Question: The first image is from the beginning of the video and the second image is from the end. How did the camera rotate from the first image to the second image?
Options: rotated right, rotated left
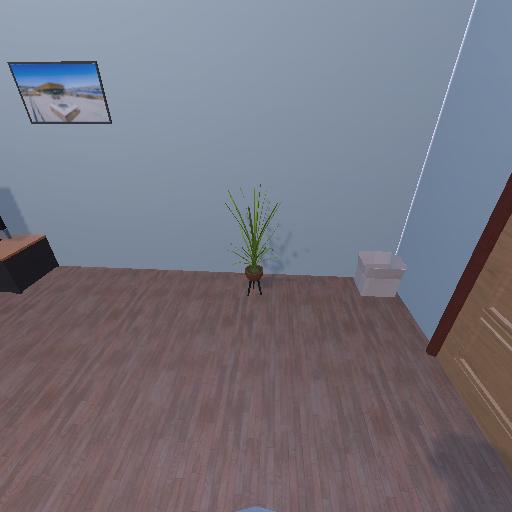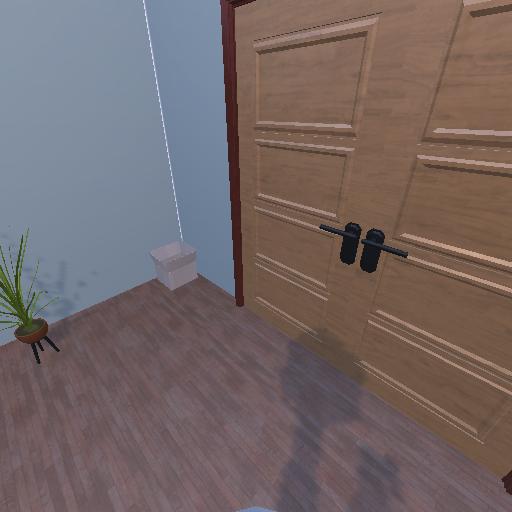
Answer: rotated right